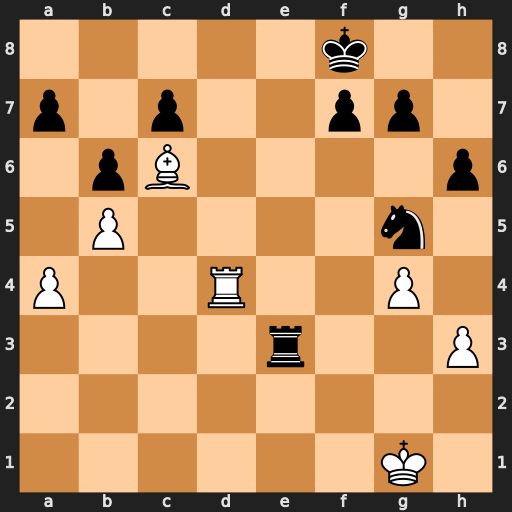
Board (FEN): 5k2/p1p2pp1/1pB4p/1P4n1/P2R2P1/4r2P/8/6K1
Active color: w
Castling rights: -
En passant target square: -
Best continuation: Rd8+ Ke7 Re8+ Kf6 Rxe3